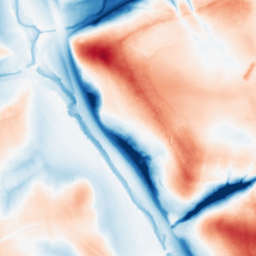
Category: classical
Decomposition family: gaussian
Decomposition parameters: sigma: 20
Upsampling method: edge_directed
Upsampling parameters: scale: 2
Upsampling scale: 2